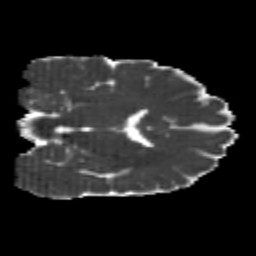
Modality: MD
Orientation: coronal
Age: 24
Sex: male
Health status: healthy
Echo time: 0.074 s